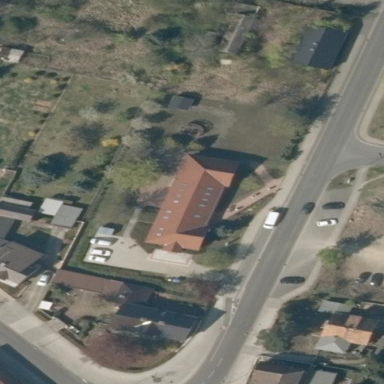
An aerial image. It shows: Building.